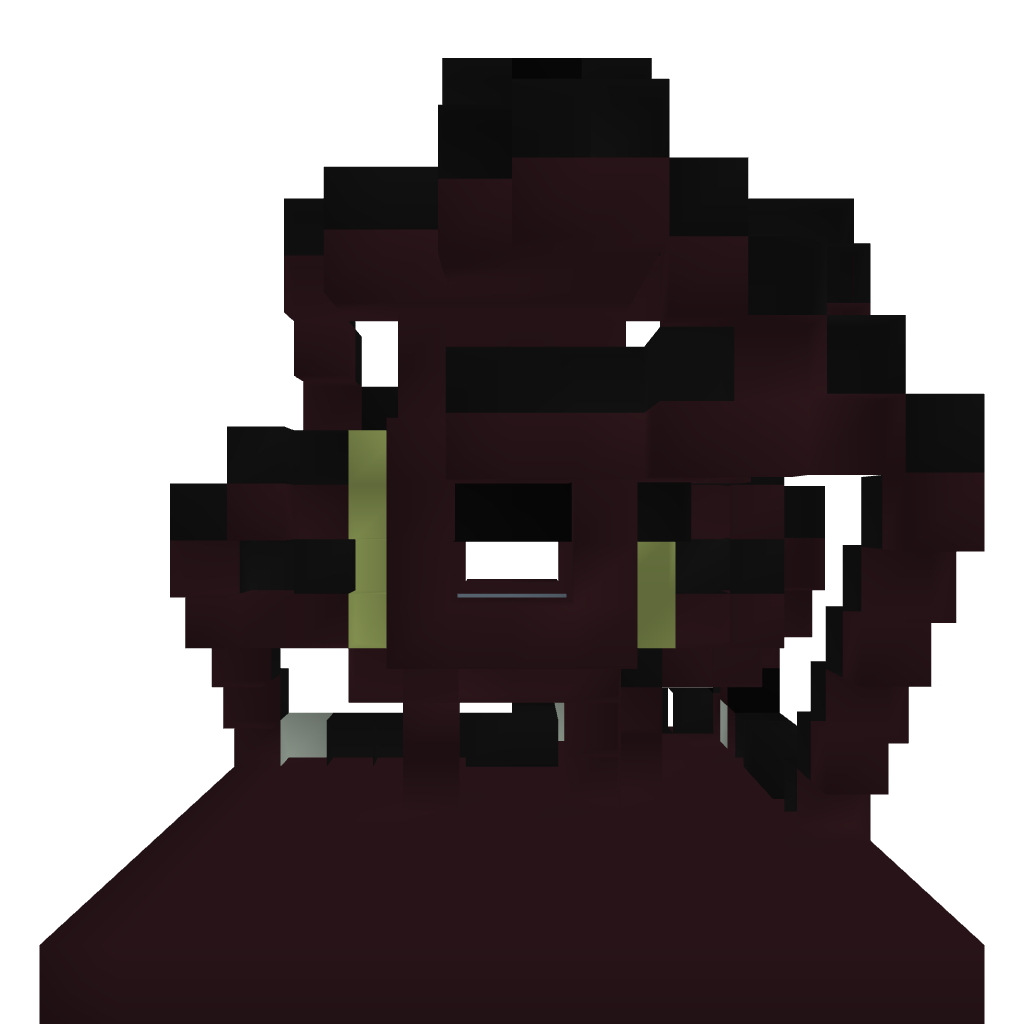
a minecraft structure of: Lava door